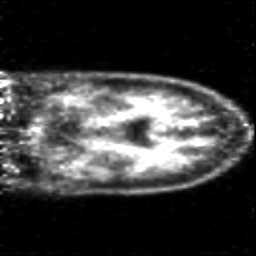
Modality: PET
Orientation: coronal
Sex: male
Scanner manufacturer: siemens